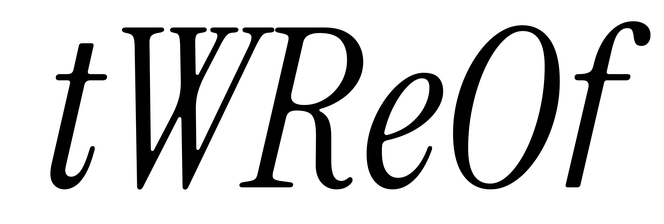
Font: InstrumentSerif-Italic